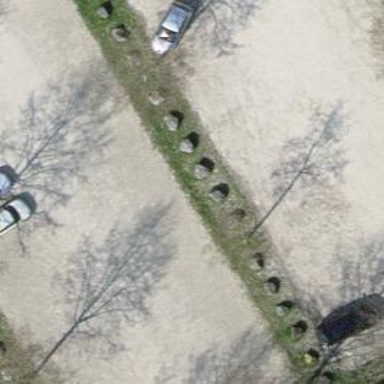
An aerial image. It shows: Block barrier.